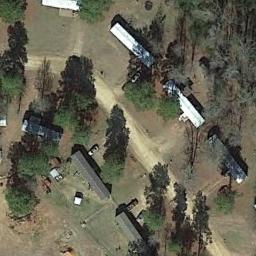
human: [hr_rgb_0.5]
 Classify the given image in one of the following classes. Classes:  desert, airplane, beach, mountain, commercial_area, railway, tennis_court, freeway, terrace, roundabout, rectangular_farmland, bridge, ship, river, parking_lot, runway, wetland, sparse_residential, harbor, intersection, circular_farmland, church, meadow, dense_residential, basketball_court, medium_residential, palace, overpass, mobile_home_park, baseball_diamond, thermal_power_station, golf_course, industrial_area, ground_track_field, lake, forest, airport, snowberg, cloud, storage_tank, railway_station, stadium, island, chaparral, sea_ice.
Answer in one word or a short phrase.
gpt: mobile_home_park